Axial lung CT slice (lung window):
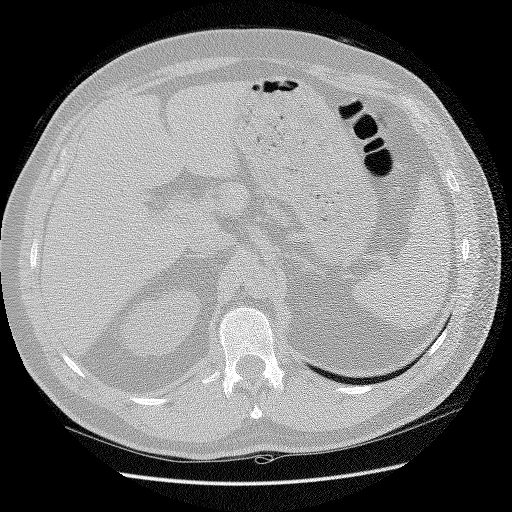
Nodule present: no